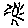
Label: sun